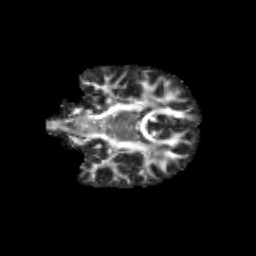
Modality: FA
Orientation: coronal
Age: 13
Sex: male
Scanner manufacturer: siemens
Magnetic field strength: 3 T
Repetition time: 3.8 s
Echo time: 0.07 s